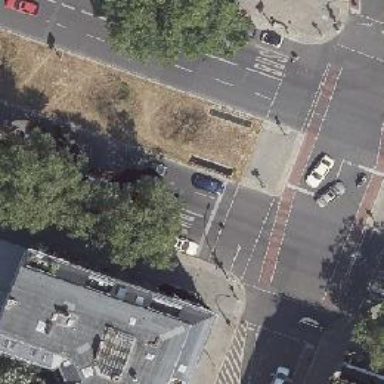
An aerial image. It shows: Road crossing with traffic signals.